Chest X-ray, AP view. Patient: 57 years old, sex M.
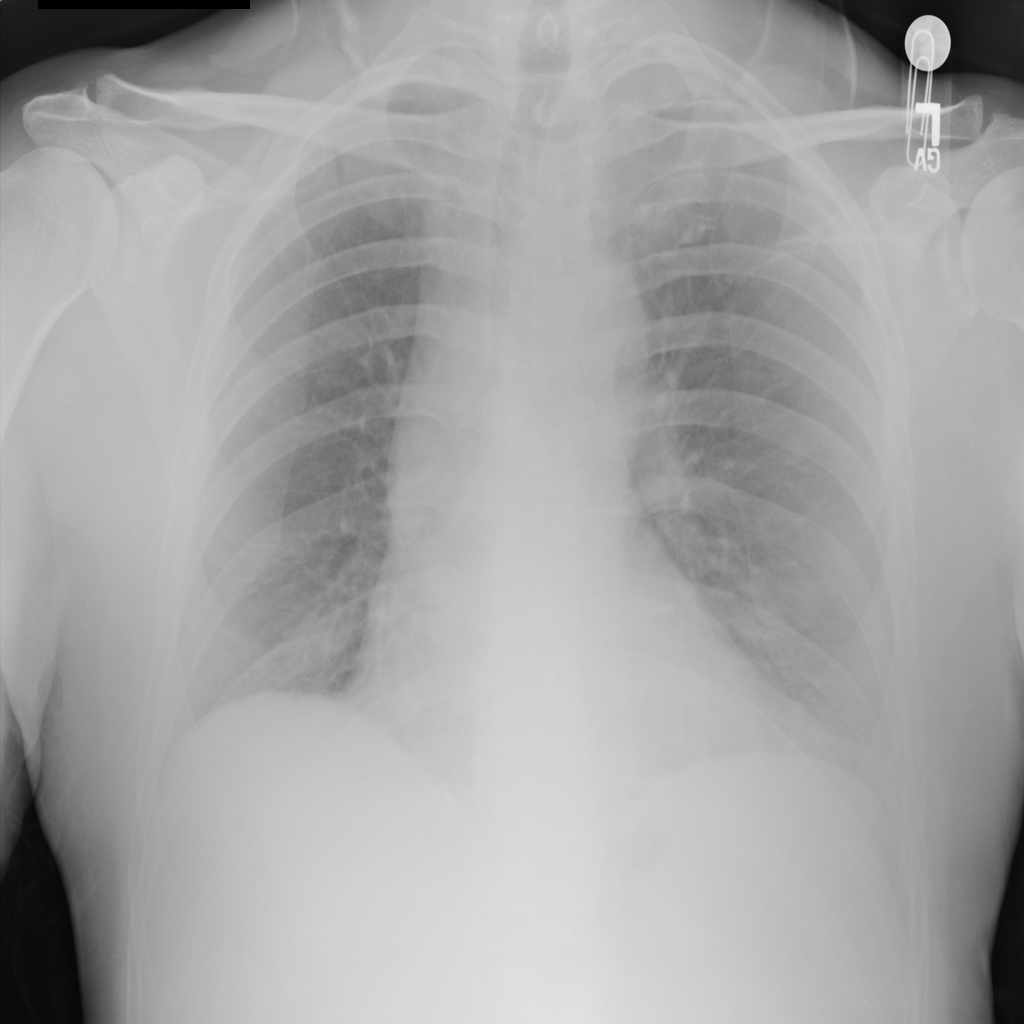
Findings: No Finding